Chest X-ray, AP view. Patient: 58 years old, sex F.
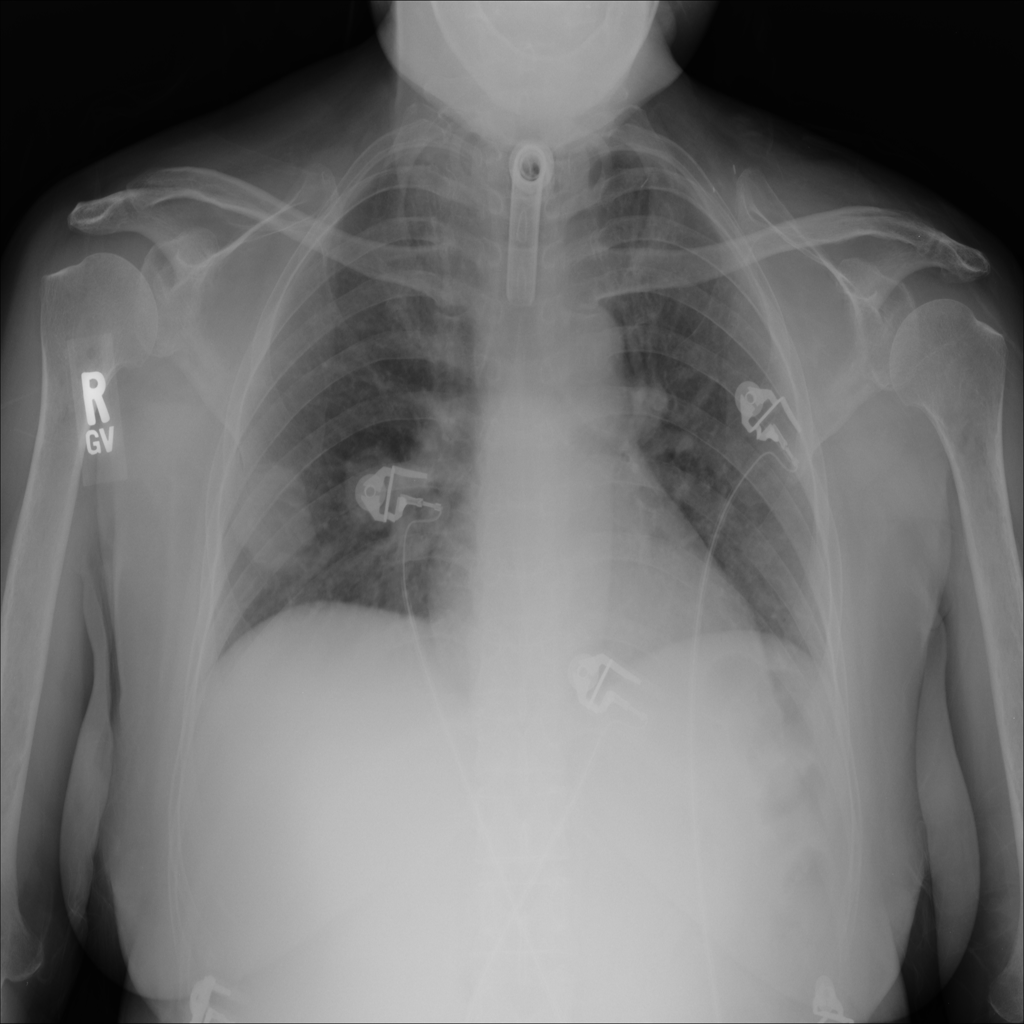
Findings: Mass, Nodule